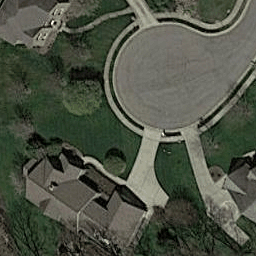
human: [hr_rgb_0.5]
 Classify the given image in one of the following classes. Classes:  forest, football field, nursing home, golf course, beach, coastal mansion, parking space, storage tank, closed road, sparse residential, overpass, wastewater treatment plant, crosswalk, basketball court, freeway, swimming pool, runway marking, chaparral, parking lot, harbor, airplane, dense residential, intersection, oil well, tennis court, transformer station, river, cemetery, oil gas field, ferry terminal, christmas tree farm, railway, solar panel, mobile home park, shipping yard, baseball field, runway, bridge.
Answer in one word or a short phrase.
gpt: closed road